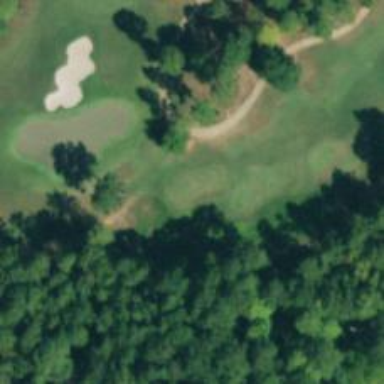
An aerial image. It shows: Golf tee.